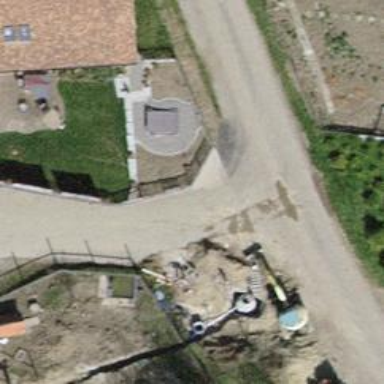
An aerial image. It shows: Sanitary dump station.